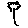
Label: tree